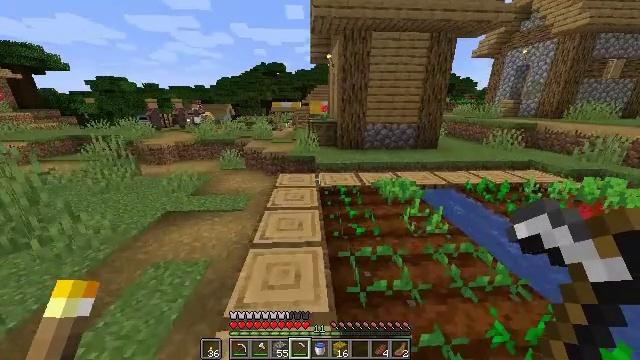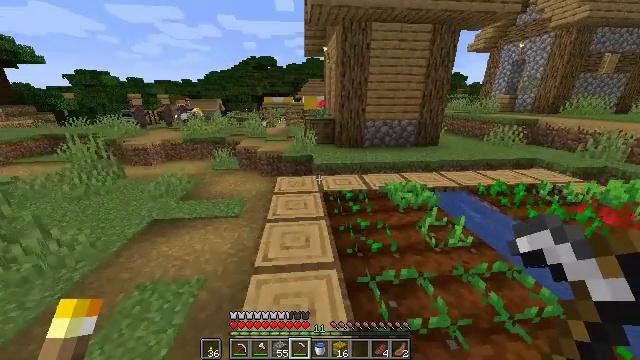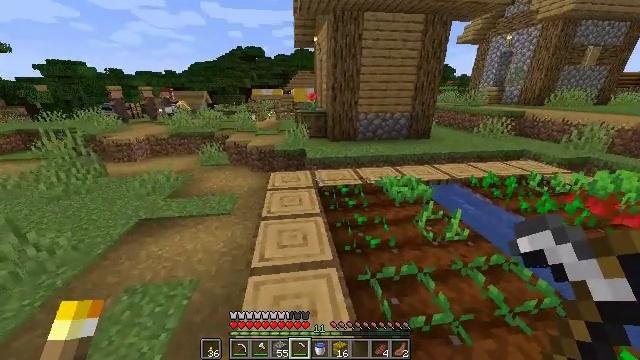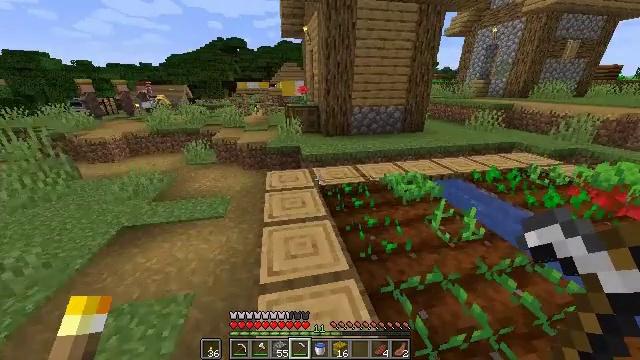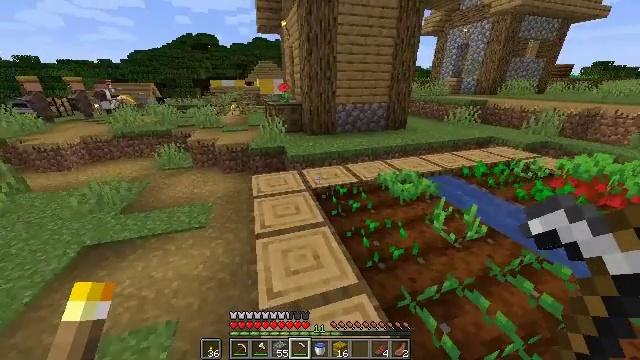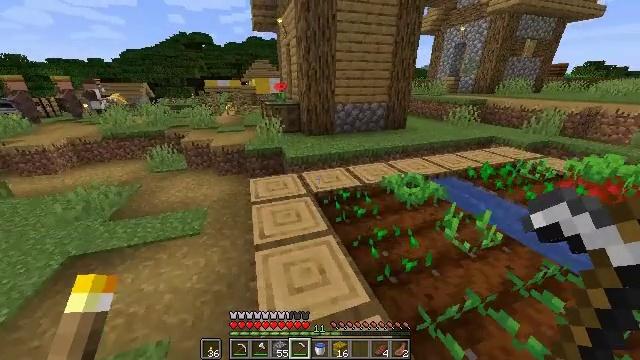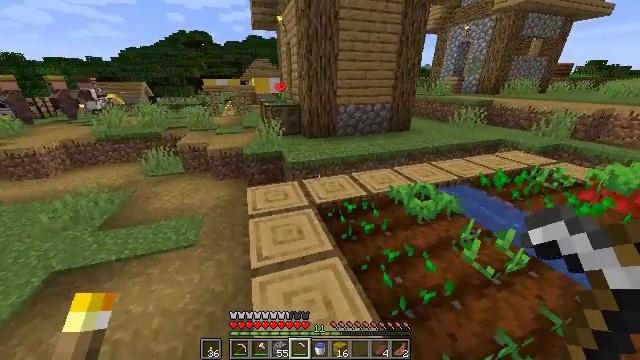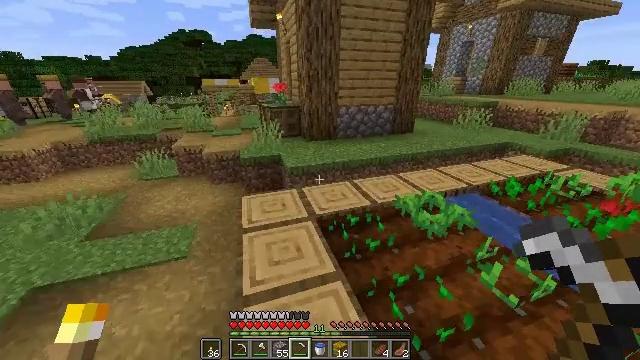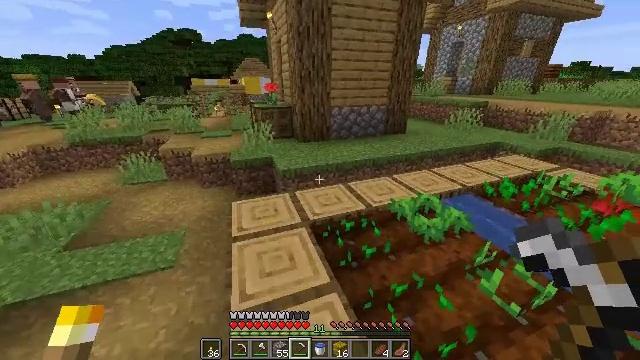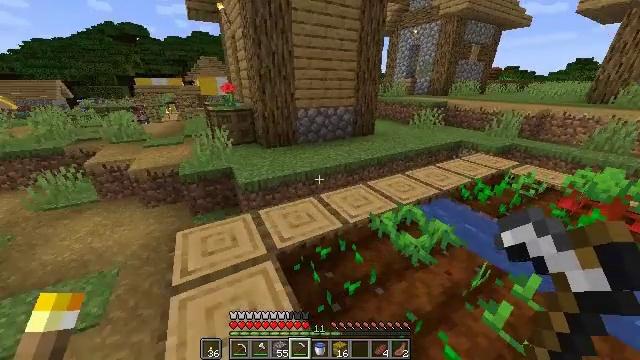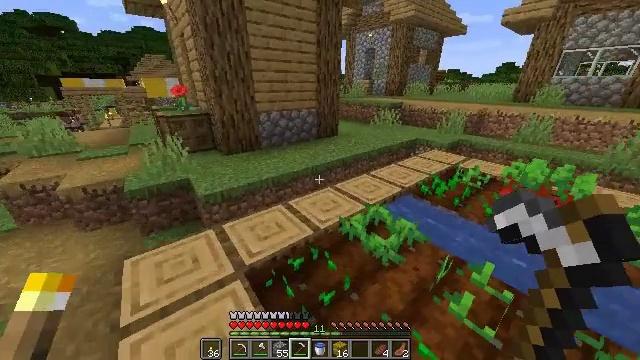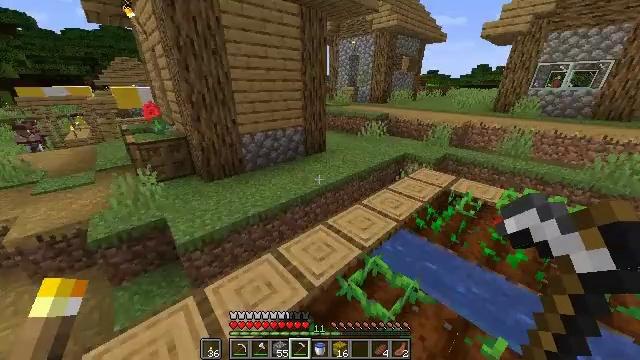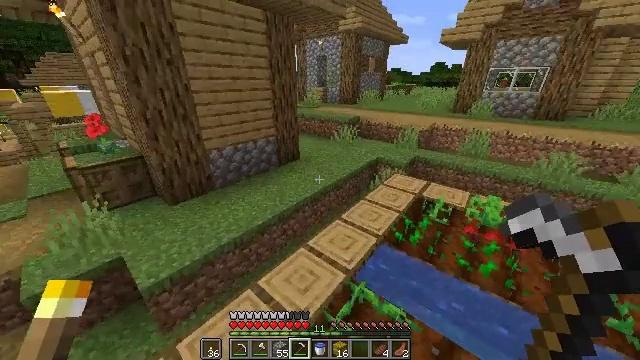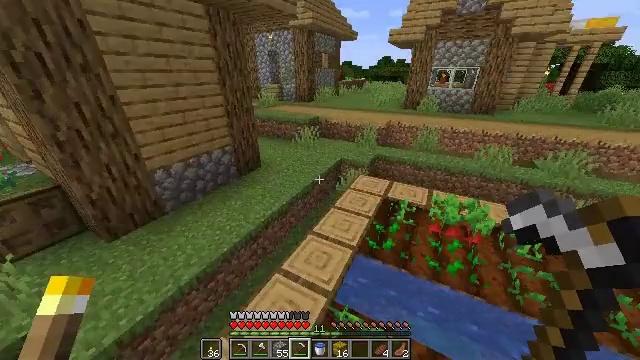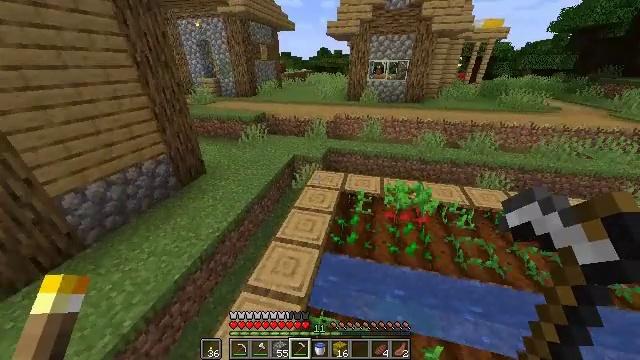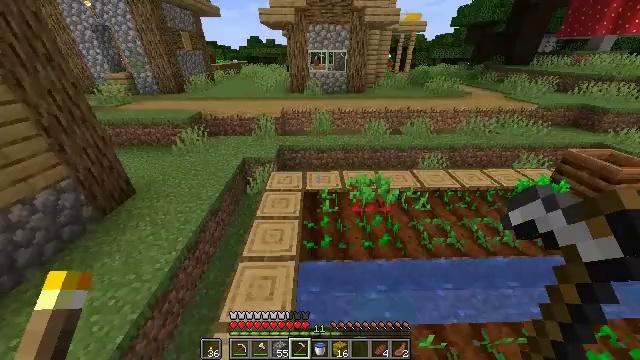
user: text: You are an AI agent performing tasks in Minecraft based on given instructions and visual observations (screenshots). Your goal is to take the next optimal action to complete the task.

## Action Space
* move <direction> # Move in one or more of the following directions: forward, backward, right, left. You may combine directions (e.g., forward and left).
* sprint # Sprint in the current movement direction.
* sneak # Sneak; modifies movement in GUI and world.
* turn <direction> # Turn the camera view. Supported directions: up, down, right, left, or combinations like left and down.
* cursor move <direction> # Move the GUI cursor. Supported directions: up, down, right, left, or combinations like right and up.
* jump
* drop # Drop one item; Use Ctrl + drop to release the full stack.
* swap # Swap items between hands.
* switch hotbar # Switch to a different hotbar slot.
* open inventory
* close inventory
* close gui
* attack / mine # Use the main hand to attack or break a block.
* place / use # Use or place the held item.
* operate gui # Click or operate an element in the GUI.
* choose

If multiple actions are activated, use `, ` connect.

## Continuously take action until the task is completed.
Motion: motion action
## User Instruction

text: Gather grass by holding the left mouse button.
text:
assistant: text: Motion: move forward and move left, sprint, turn right and down
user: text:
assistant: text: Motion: move forward and move left, sprint, turn right and down
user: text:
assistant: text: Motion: move forward and move left, sprint, turn right and down
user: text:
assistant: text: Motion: move forward, sprint, turn right
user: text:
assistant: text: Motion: move forward, sprint, turn right
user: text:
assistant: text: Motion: move forward, sprint
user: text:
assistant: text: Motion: move forward, sprint
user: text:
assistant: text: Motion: move forward, sprint, turn right
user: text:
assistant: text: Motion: move forward, sprint, turn right
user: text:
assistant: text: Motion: move forward, sprint, turn right, jump
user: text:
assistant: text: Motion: move forward, sprint, turn right, jump
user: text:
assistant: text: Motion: move forward, sprint, turn right, jump
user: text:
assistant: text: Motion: move forward, sprint, turn right and down, jump
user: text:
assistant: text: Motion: move forward, sprint, turn right and down, jump
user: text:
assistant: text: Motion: move forward, sprint, turn right and down
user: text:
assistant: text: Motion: move forward, sprint, turn right
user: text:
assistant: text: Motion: move forward, sprint
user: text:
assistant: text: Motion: move forward, sprint, turn up
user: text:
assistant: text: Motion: move forward, sprint, turn up
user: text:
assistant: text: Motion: move forward, sprint, turn left and up
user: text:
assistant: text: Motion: move forward, sprint, turn left and up
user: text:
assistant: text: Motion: move forward, sprint, turn left
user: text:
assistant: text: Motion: move forward, sprint
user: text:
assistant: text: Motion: move forward, sprint, jump
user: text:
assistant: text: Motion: move forward, sprint, jump
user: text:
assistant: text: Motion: move forward, sprint, jump
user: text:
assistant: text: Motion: move forward and move left, sprint
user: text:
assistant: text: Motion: move forward and move left, sprint
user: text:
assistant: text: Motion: move forward and move left, sprint
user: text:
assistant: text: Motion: move forward, sprint, turn left